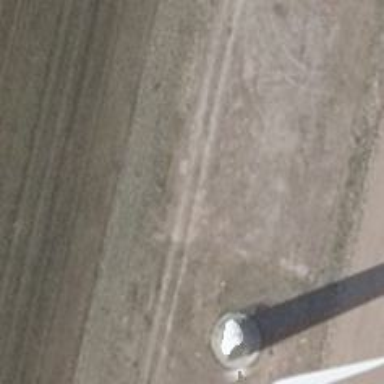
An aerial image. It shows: Wind generator is in the picture.